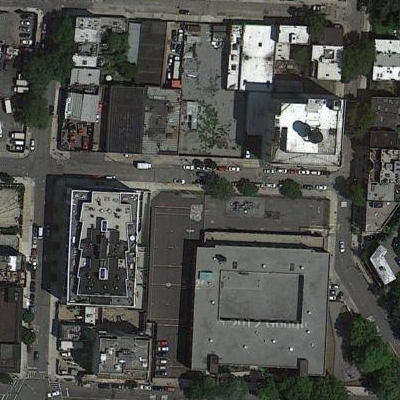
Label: cIndustry